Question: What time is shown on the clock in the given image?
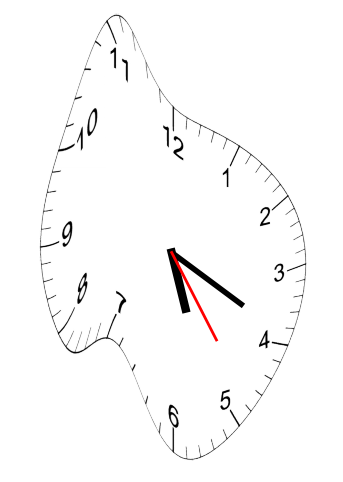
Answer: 05:19:24